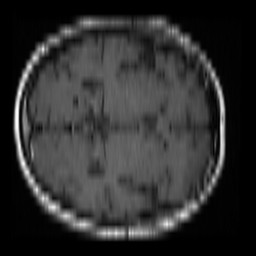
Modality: T1w
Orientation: axial
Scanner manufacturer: ge
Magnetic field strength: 1.5 T
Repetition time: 0.55 s
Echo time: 0.011 s